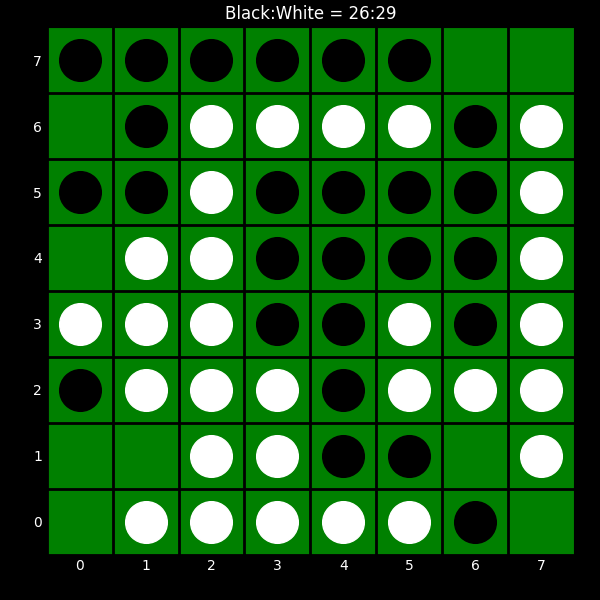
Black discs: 26
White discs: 29